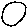
Label: circle